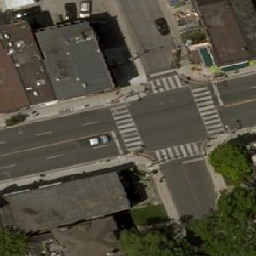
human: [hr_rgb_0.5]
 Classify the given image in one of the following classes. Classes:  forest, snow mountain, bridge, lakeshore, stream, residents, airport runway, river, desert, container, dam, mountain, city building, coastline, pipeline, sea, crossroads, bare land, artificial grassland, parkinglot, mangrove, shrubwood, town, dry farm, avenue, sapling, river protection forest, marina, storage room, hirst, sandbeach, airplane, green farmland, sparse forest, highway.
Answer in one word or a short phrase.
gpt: crossroads